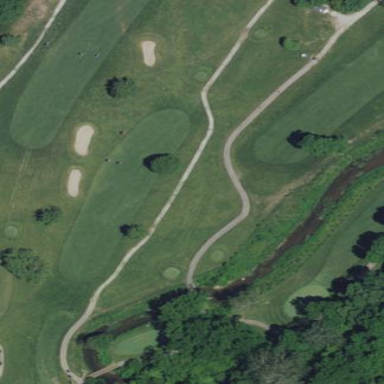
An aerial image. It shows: Golf fairway surrounded by grass.